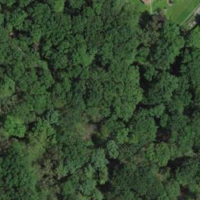
EUNIS habitat code: 53
Species observed at this site:
Ajuga reptans